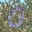
Label: 0